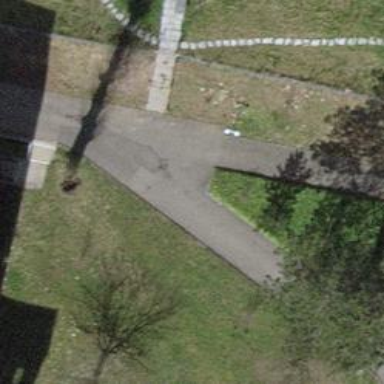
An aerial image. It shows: Set of concrete steps.